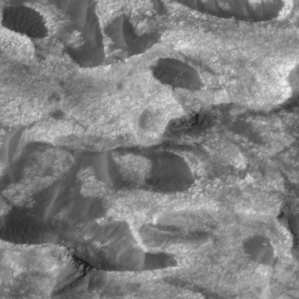
Label: non_frost